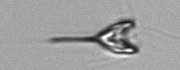
Label: Pyramimonas_longicauda